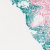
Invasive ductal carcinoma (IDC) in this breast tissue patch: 0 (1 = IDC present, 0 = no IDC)